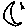
Label: moon